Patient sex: F
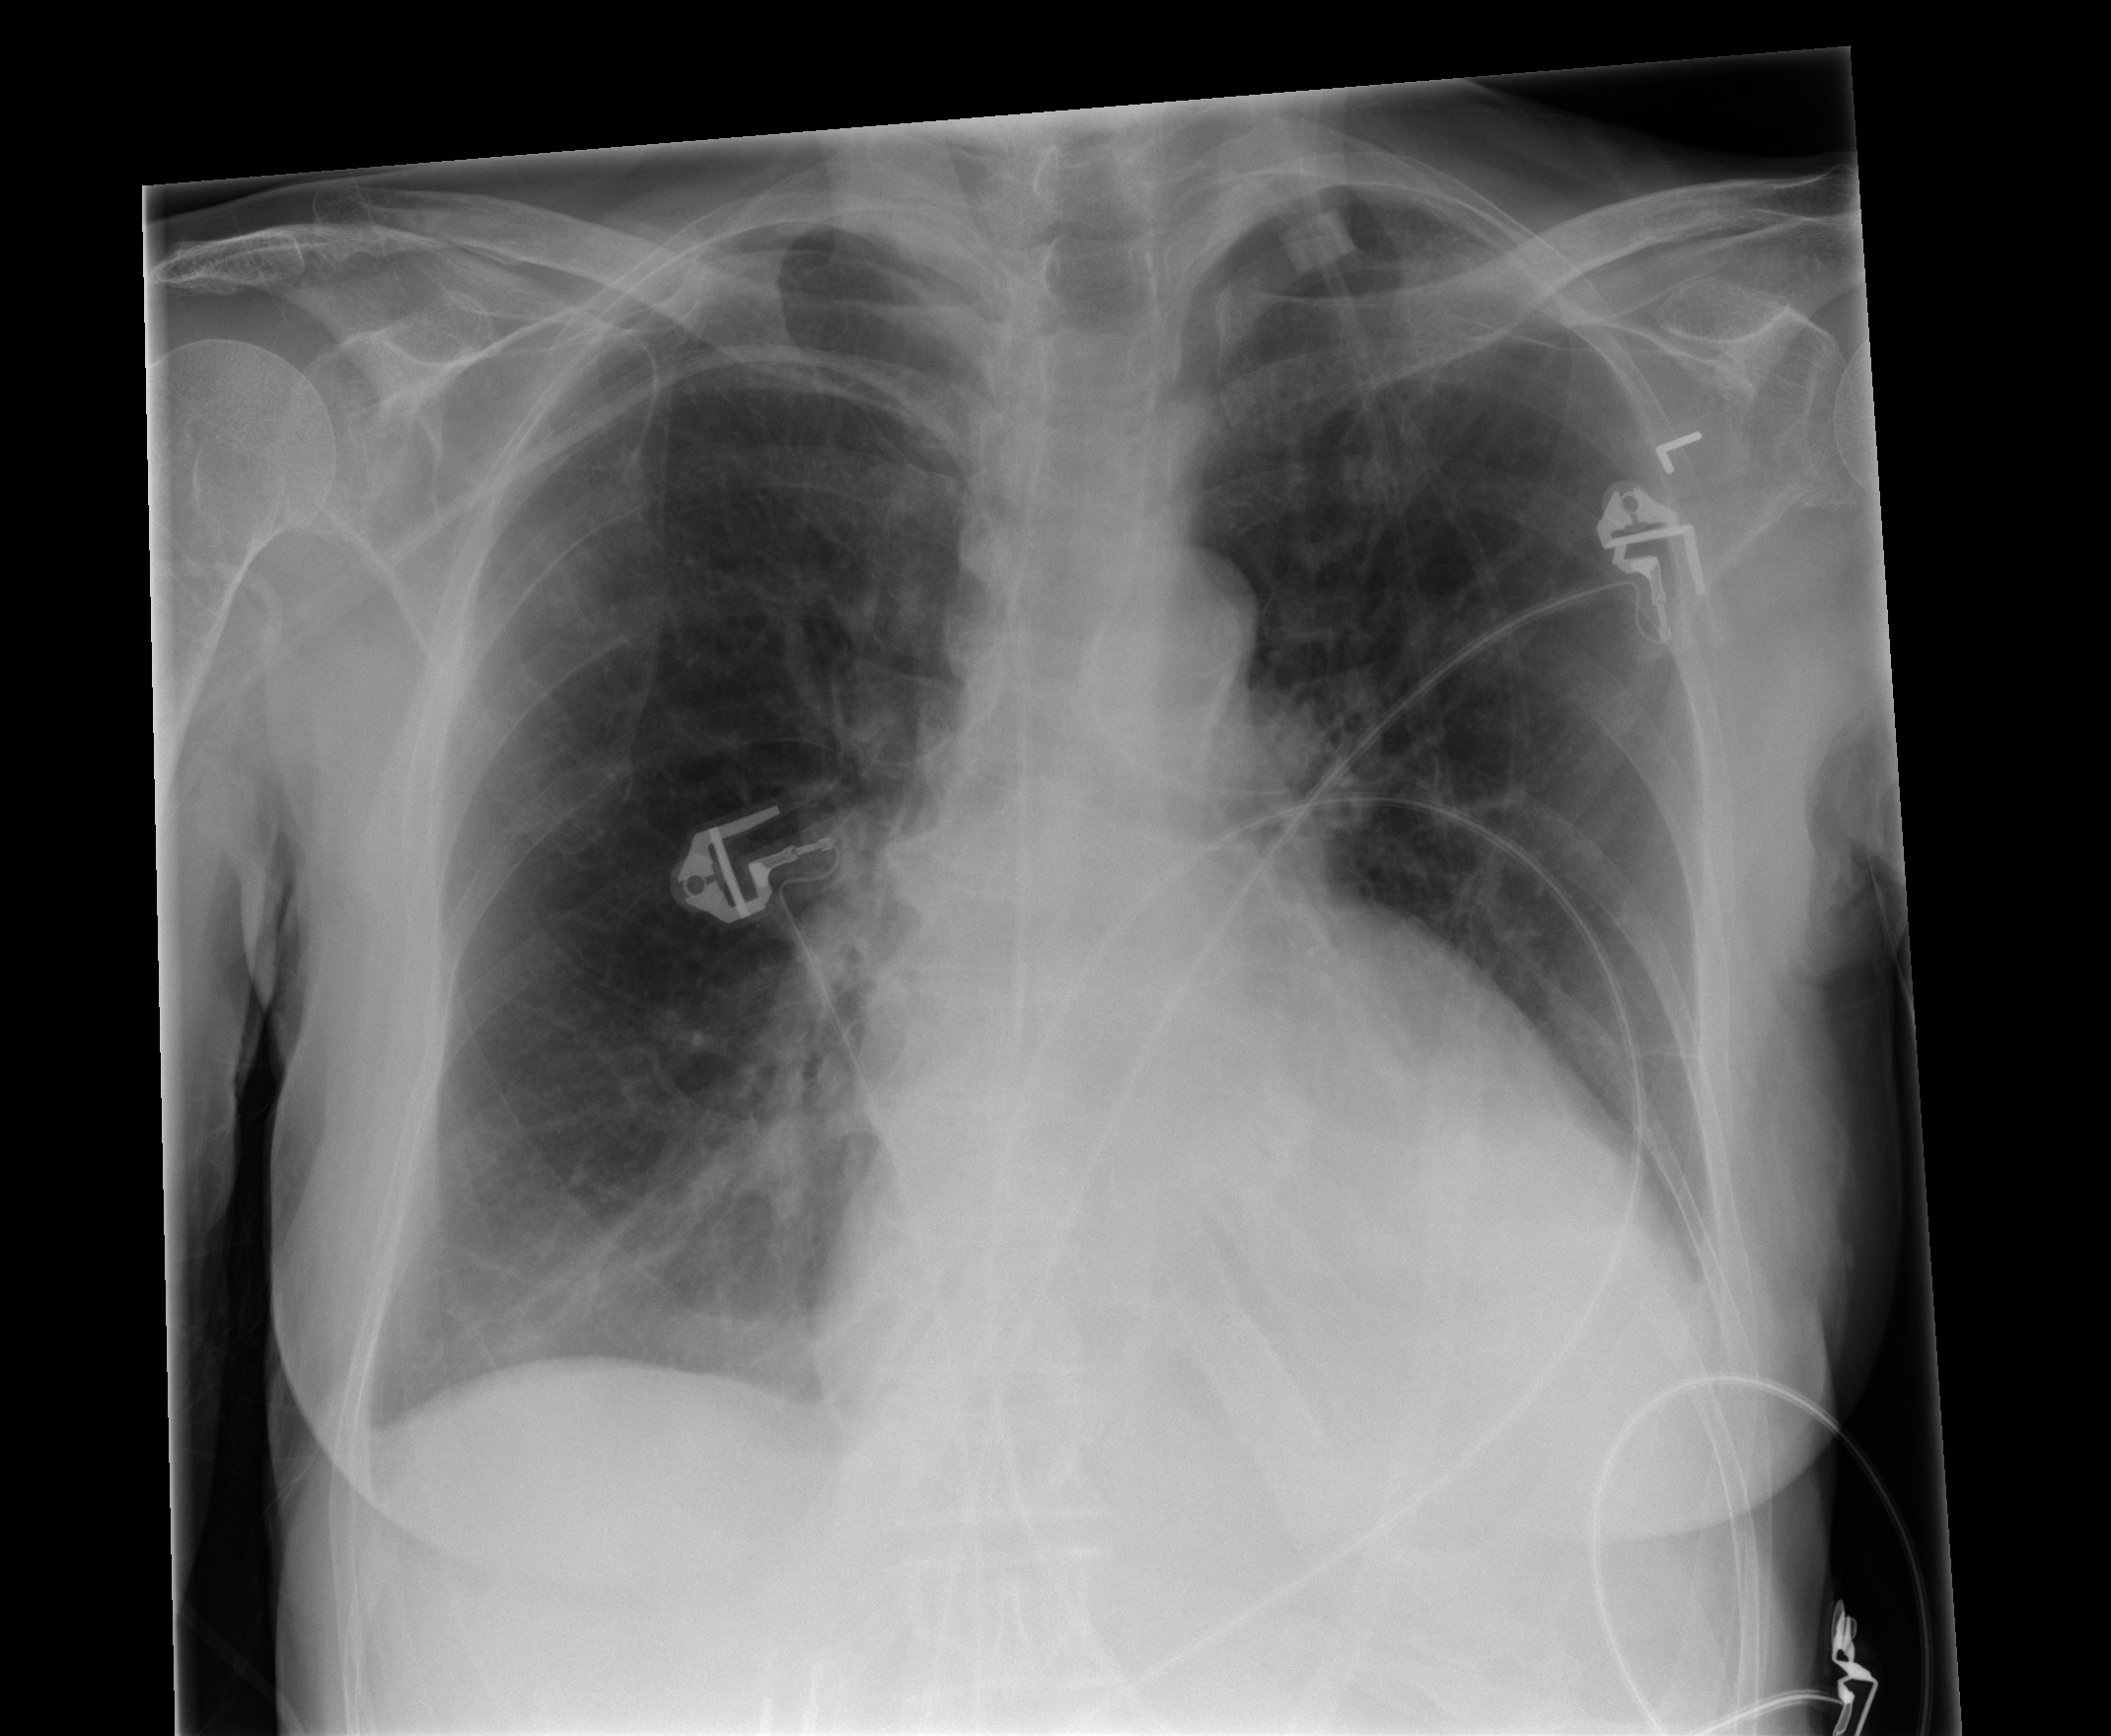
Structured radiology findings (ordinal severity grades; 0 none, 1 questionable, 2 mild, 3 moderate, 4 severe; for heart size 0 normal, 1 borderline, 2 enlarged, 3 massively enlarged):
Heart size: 2
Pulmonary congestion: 2
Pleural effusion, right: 1
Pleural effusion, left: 2
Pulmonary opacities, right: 0
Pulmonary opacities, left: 0
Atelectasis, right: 2
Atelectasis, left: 2